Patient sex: F
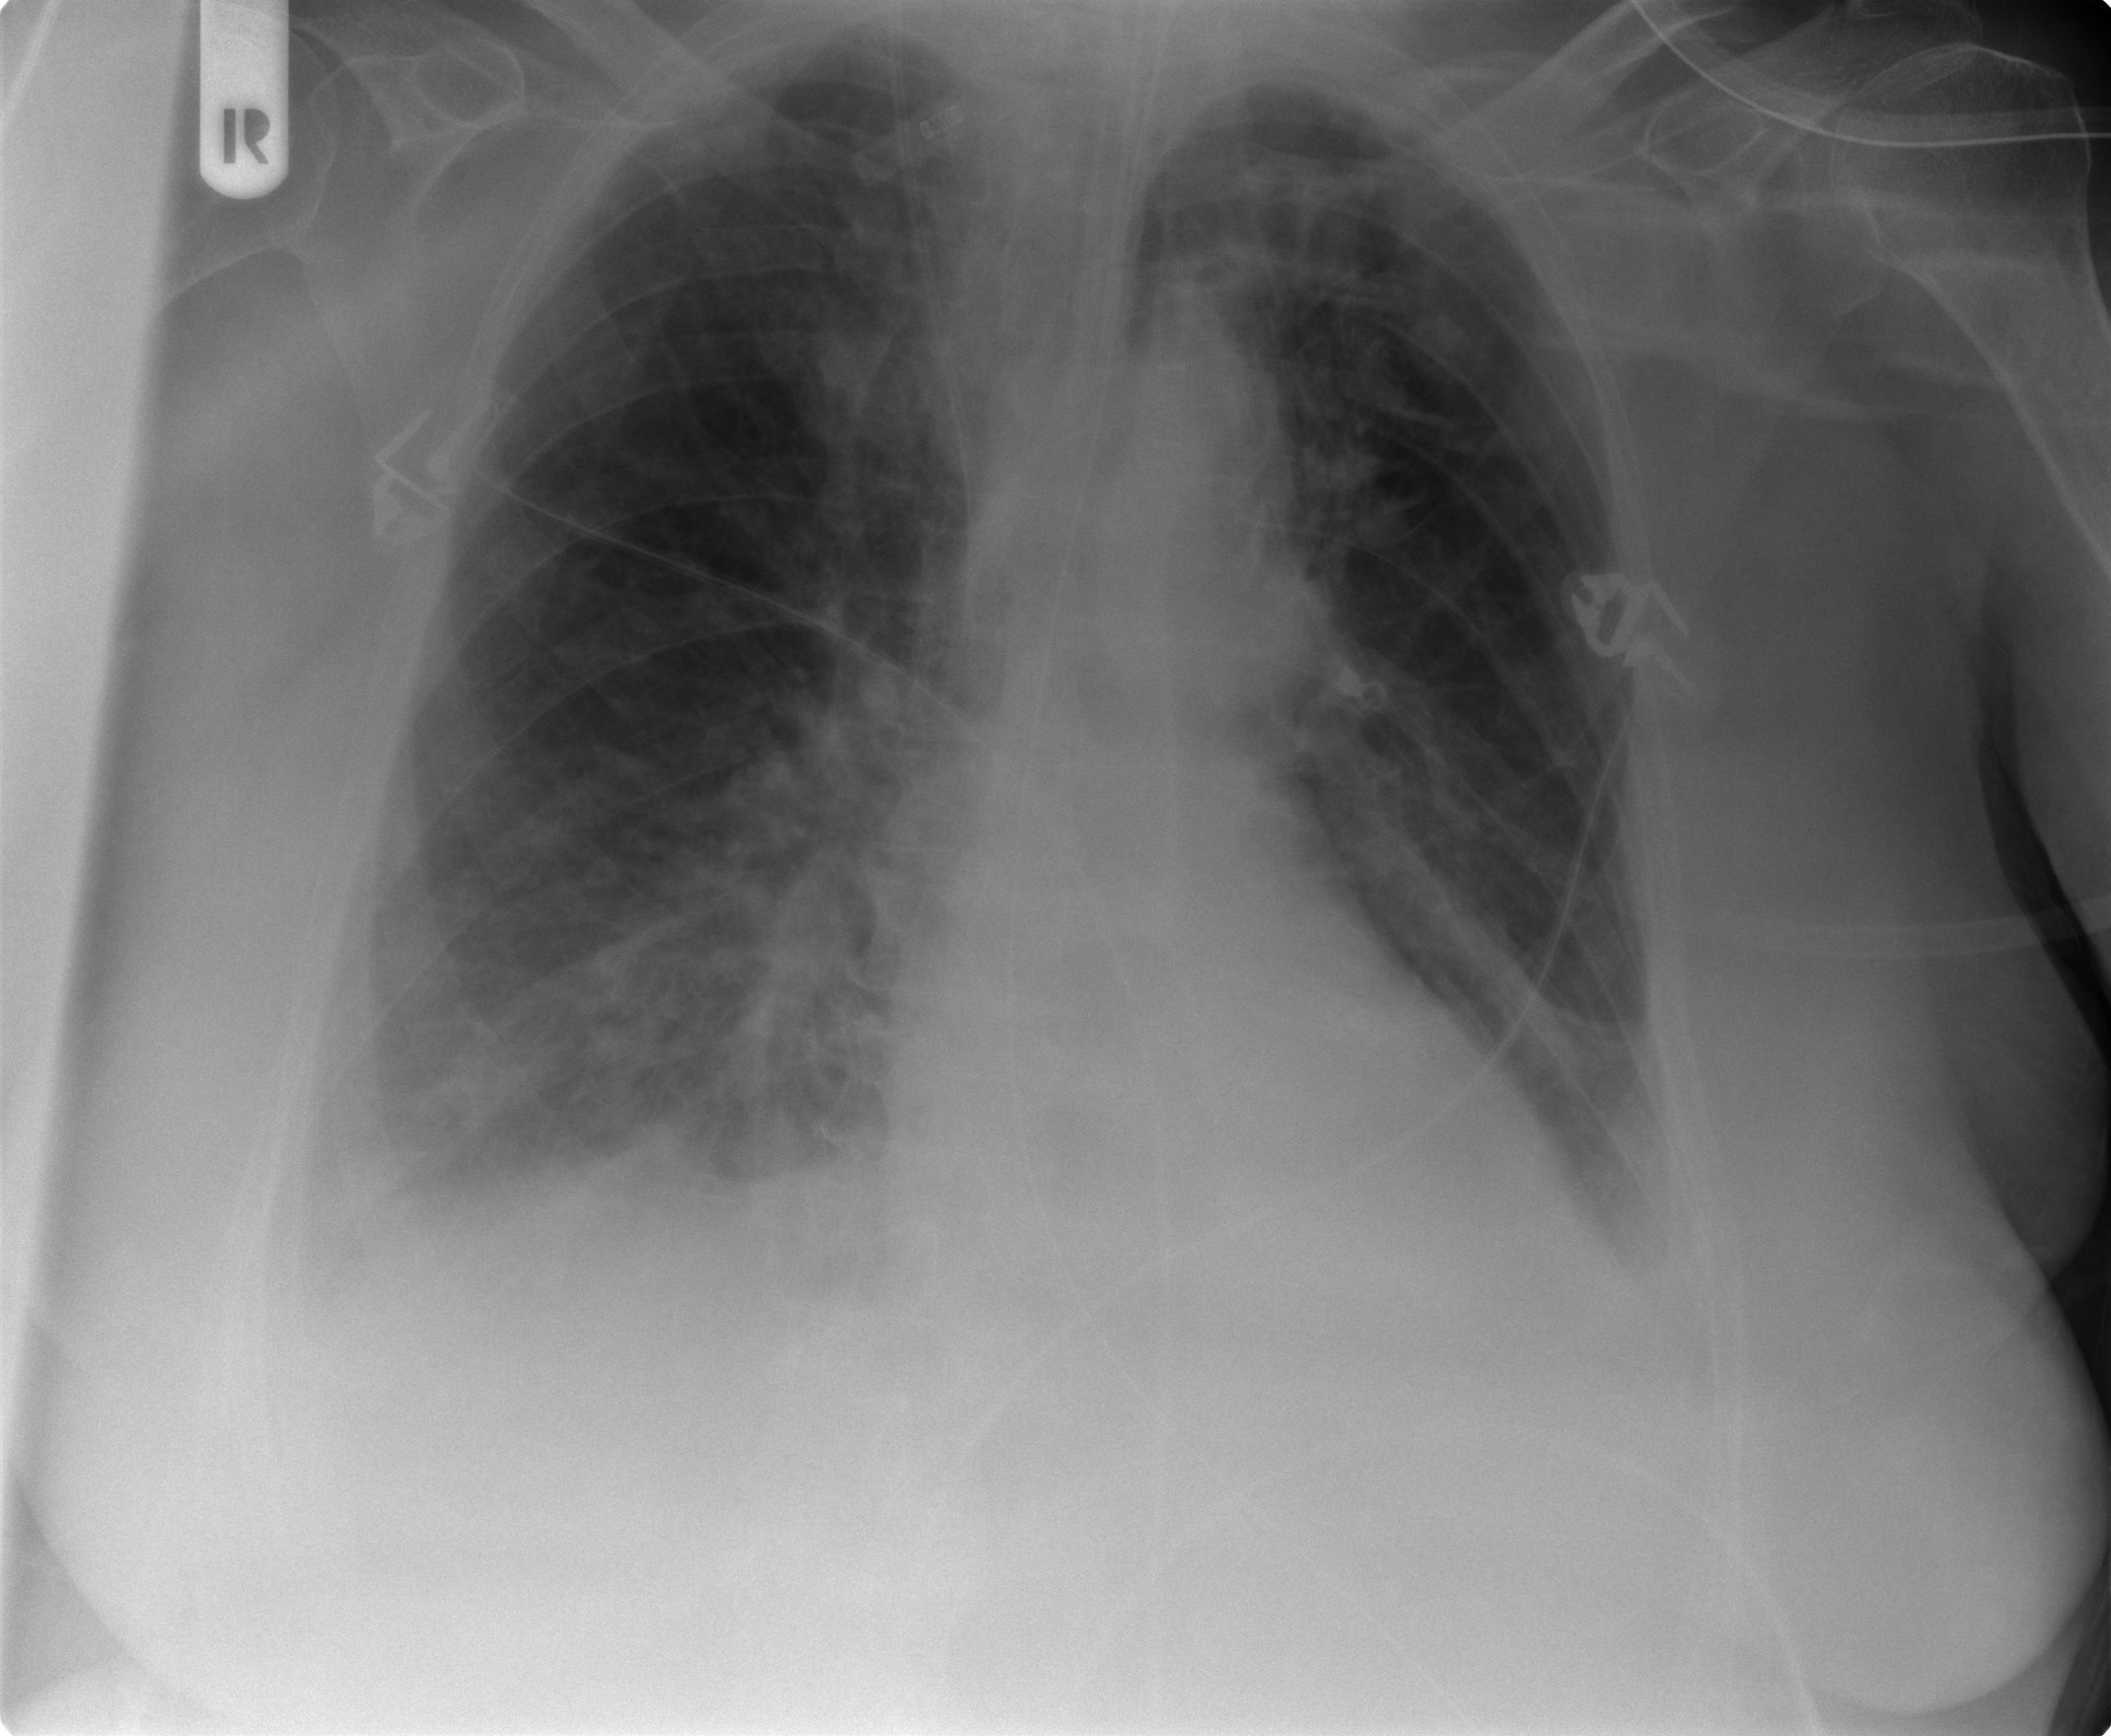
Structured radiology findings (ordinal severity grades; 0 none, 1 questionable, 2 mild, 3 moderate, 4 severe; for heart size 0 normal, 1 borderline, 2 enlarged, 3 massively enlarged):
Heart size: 0
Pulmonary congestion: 2
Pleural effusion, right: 2
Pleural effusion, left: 1
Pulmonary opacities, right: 1
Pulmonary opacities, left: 0
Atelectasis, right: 2
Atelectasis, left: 2